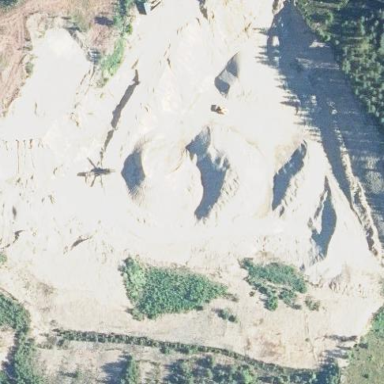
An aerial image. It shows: Quarry area where gravel is extracted.